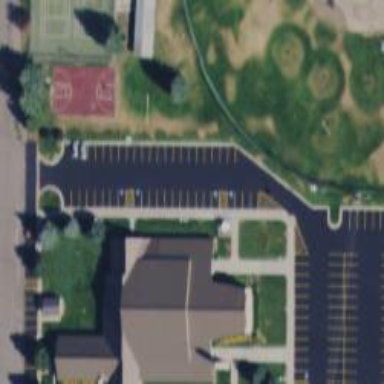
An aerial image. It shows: Parking space.